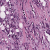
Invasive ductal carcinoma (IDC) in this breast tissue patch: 1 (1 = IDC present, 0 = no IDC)